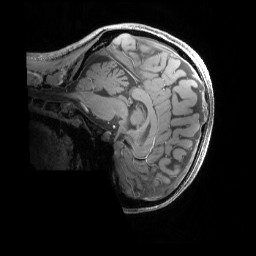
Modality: MP2RAGE
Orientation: sagittal